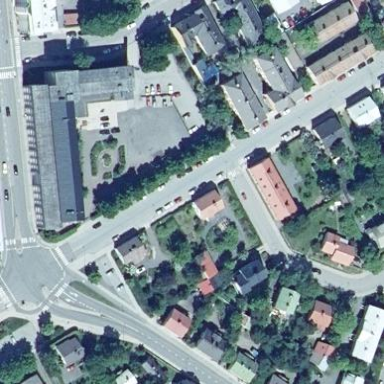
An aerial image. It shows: Asphalt parking lane.